Question: I am trying to do a basic analysis spitting out some counts/frequencies. The dataset I have (sample picture attached) has a unique identifier for each person per row, along with race and ethnicity classifications along with location information (STATE) and information on whether they have or have not taken the test (P_U12VRC). If I am trying to determine how many people (counts) in each race/ethnicity category (1-4) in each state (where each state is labeled as a specific number 1-50) have or have not taken the test (1 or 0), how would I generate a table for this information. As I have never done this type of analysis taking into account 2 variables when determining a third, I am not sure how it would be visualized. I appreciate any and all help!
'''
structure(list(SEQNUMC = c("152651", "12631", "261061", "102261", "269631","247001", "262721", "217211", "191371", "170311", "152311", "110191", "162801", "54921", "104221", "48621"), RACEETHK = c(1L, 2L, 1L, 4L, 1L, 1L, 2L, 2L, 2L, 2L, 4L, 4L, 1L, 2L, 1L, 2L), STATE = c(48L, 26L, 55L, 6L, 12L, 44L, 26L, 24L, 53L, 26L, 22L, 24L, 12L, 5L, 16L, 1L), P_U12VRC = c(1L, NA, 0L, NA, NA, NA, NA, NA, NA, NA, NA, NA, 1L, NA, 1L, NA)), row.names = c(NA, 16L), class = "data.frame")
'''

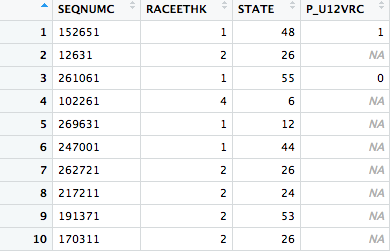
Answer: You would have to count the number of rows. There are packages to do exactly this. Lets assume your data is called 'df'
# tidyverse
'''
library(tidyverse)
df %>% group_by(RACEETHK, STATE, P_U12RC) %>% summarize(n = n())
'''
# data.table
'''
library(tidyverse)
setDT(df)
df[, .(n = .N), by = .(RACEETHK, STATE, P_U12RC)]
'''
# sqldf
'''
# setDF(df) #if you tried the data.table first run this line
library(sqldf)
sqldf('
SELECT COUNT(1) as n, RACEETHK, STATE, P_U12RC
FROM df
GROUP BY 2, 3, 4')
'''